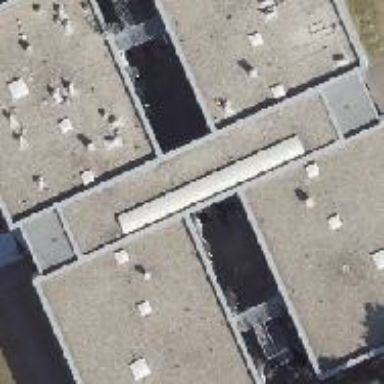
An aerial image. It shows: Office building with flat roof.